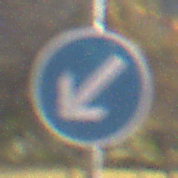
Verkehrszeichen: VorgeschriebeneVorbeifahrtLinks
Umgebung: Outdoor, Nature
Tageszeit: SunriseSunset
Wetter: Clear
Licht: Natural
Jahreszeit: NotSpecified
Kontrast: HighContrast